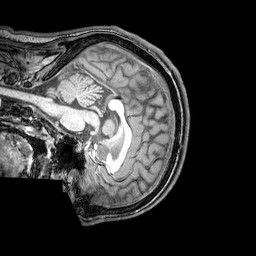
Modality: T1w
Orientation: sagittal
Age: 24
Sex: male
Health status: healthy
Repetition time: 0.081 s
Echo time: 0.037 s